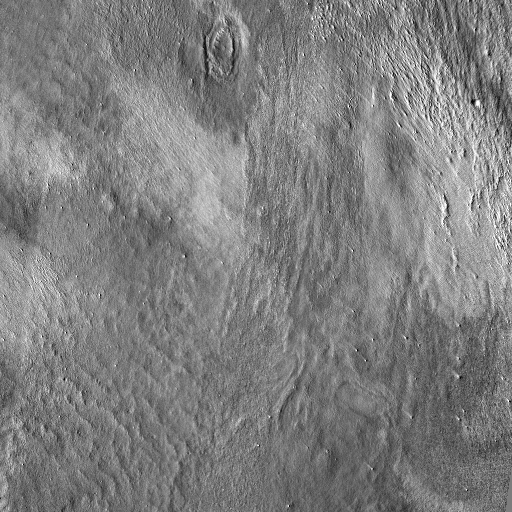
Crater classes present: Background, Other